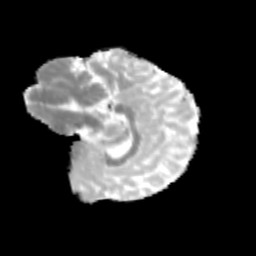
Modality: MD
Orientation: sagittal
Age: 11
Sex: female
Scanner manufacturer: siemens
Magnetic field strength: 3 T
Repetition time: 3.8 s
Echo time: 0.07 s